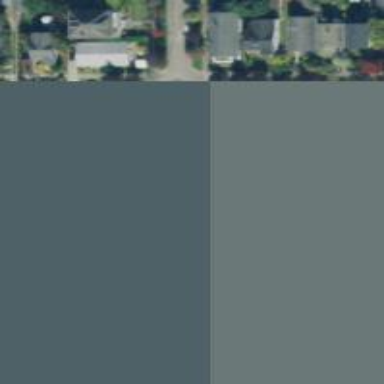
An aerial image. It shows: Residential road with separate sidewalk.